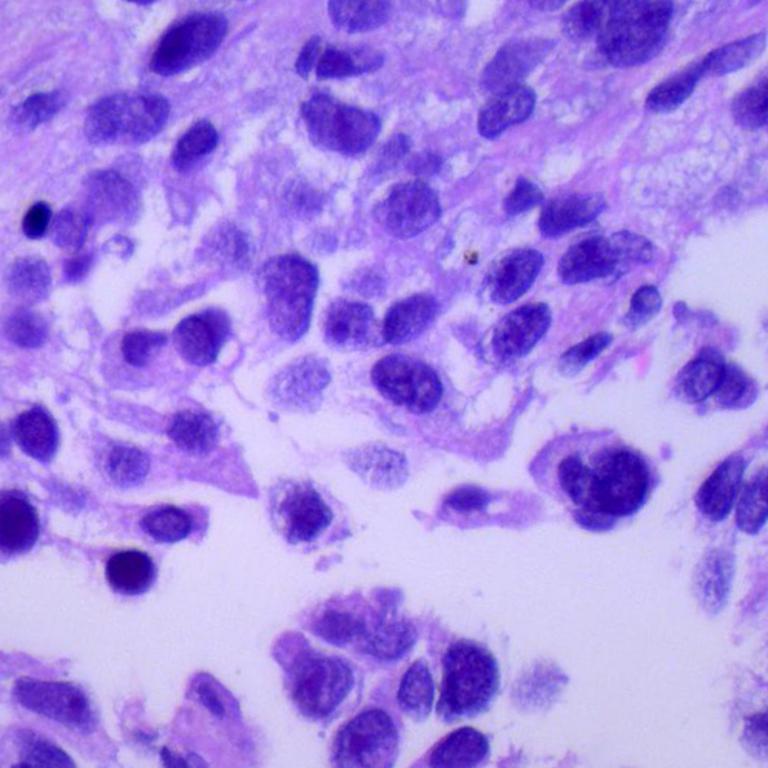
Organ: lung
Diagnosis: adenocarcinomas